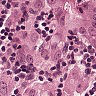
Metastatic tissue present: yes